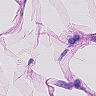
Metastatic tissue present: no